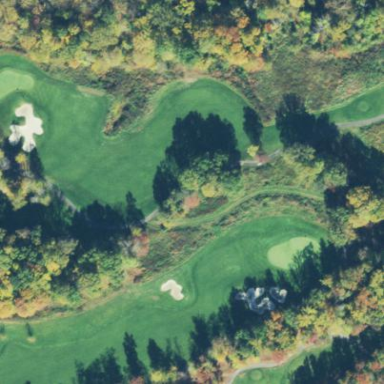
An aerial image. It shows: Grassy area designated as golf fairway.